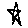
Label: star